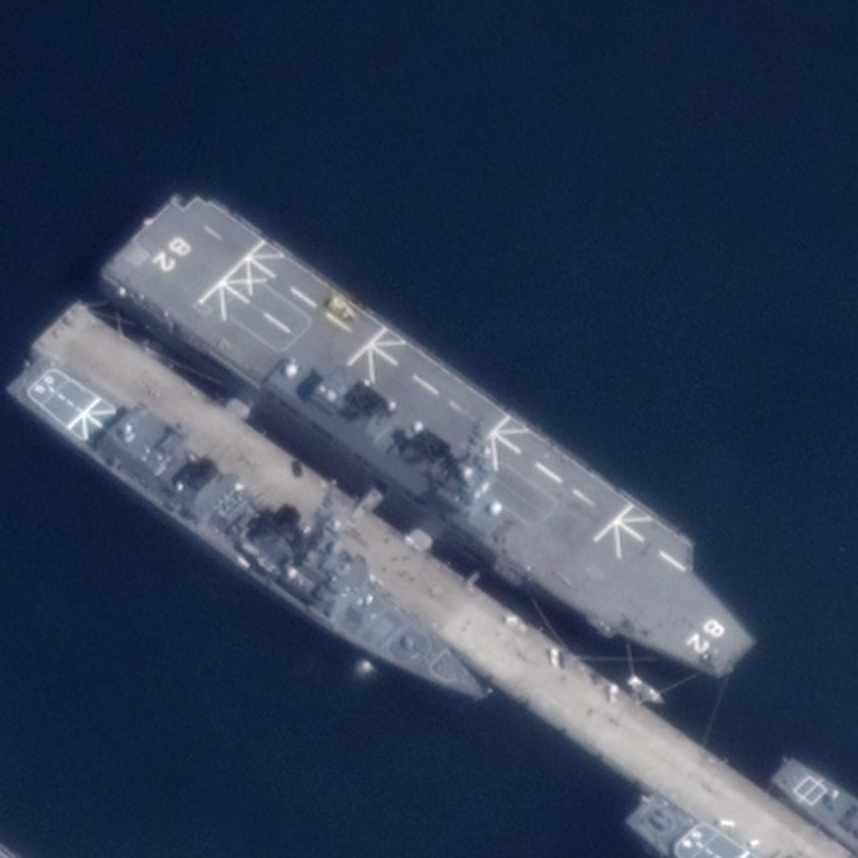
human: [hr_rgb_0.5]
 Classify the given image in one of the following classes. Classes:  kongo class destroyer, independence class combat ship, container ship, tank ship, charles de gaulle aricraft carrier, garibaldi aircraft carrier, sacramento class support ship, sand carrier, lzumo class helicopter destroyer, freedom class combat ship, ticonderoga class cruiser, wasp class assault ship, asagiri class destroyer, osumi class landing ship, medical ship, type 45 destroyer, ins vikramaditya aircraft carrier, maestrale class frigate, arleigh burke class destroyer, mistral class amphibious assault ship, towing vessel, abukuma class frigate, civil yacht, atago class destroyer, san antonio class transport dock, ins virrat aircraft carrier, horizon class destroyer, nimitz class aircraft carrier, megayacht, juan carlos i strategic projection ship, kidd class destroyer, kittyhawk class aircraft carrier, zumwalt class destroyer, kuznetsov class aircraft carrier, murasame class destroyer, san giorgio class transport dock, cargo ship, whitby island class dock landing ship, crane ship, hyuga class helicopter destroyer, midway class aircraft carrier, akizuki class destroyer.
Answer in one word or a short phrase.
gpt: Hyuga class helicopter destroyer